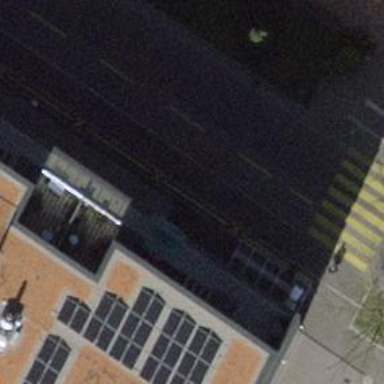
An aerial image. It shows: Bicycle parking area.